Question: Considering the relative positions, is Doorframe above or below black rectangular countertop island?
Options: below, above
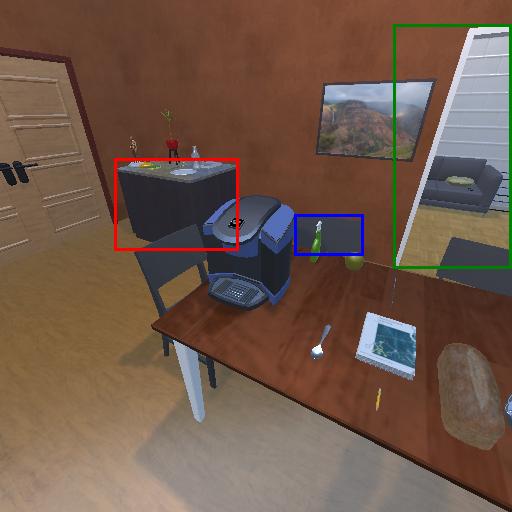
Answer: below